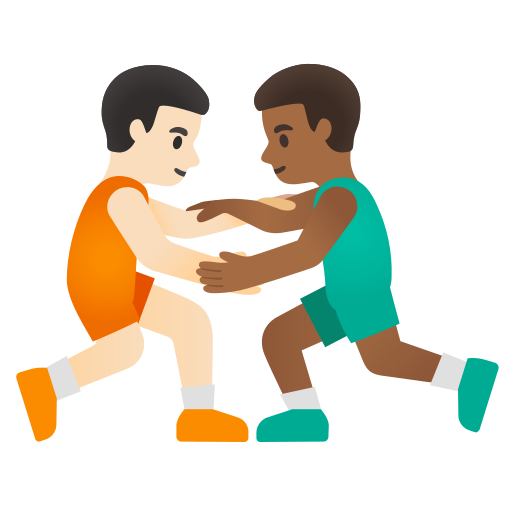
Emoji: 👨🏻‍🫯‍👨🏾